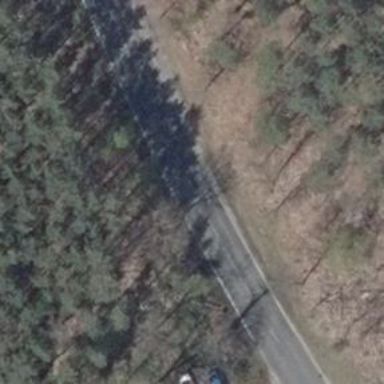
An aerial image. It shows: Asphalt road classified as tertiary.